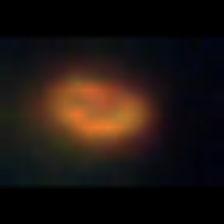
Taxon: Unknown_phyto
Group: Unknown